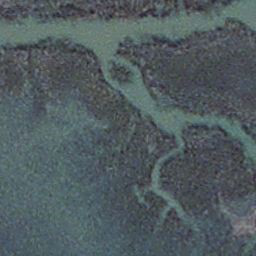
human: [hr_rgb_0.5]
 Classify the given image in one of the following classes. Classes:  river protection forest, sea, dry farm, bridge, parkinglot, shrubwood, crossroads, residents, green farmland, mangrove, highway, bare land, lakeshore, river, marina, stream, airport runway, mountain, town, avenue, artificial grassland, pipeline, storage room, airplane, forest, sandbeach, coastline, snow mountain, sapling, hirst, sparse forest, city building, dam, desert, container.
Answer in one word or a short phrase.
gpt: stream